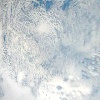
Label: cloud